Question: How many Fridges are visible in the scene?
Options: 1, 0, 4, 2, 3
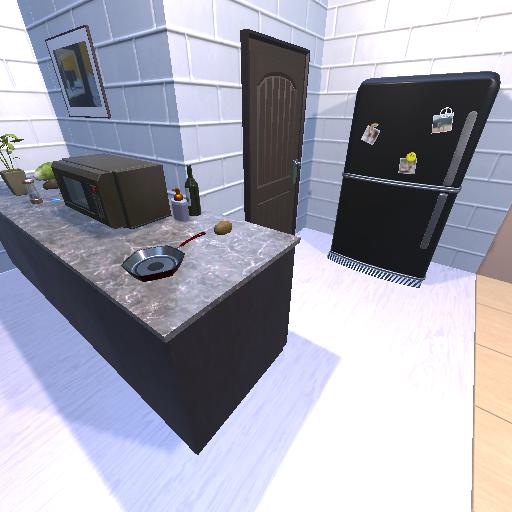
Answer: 1